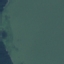
Land use / land cover class: SeaLake